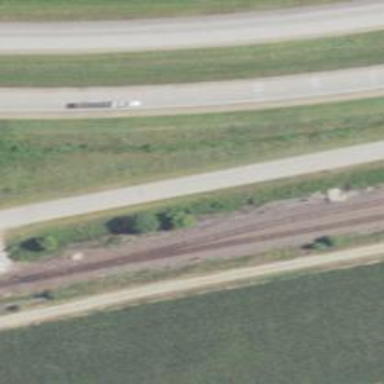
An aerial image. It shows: Railway siding for service.